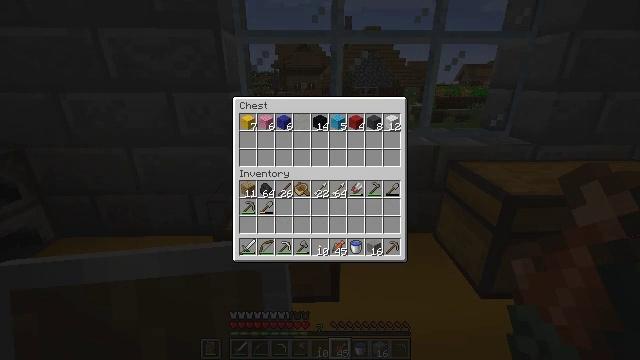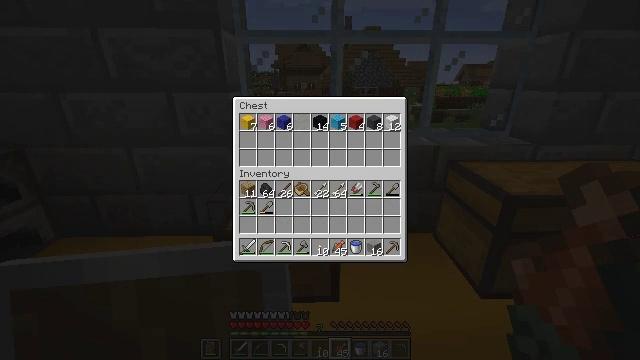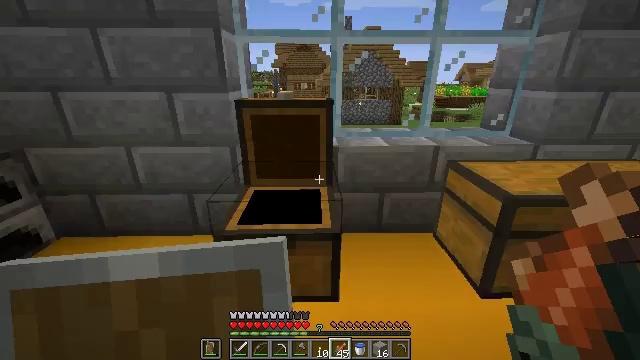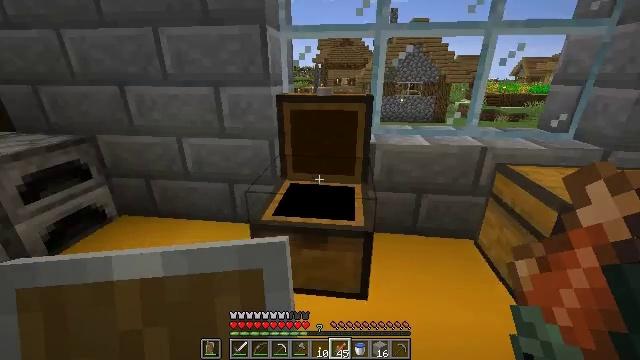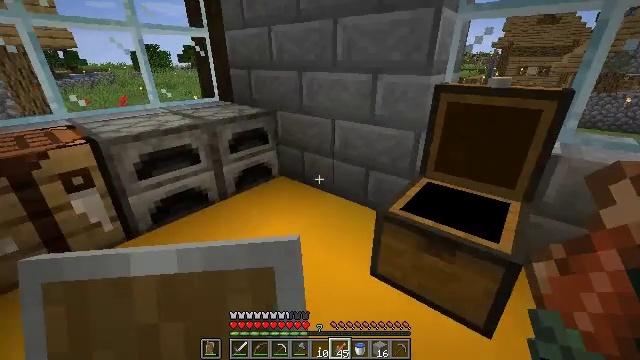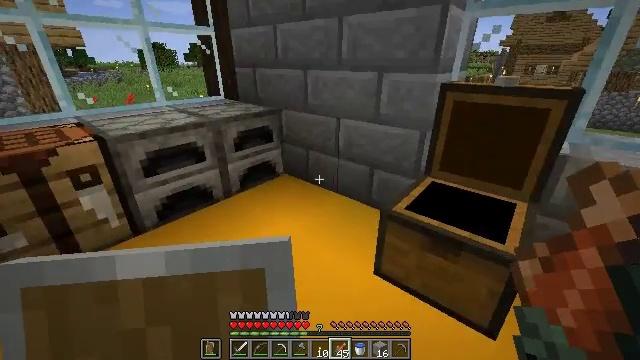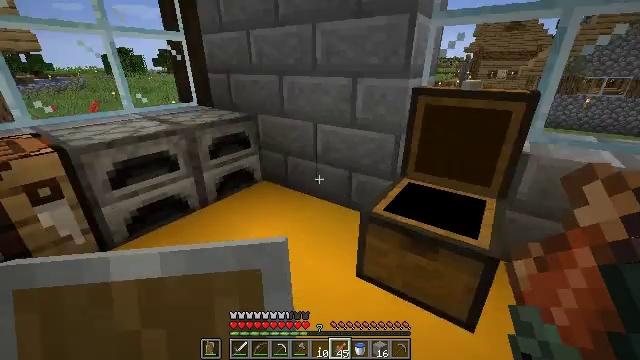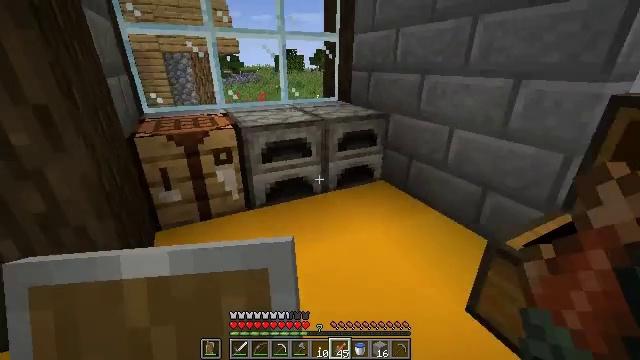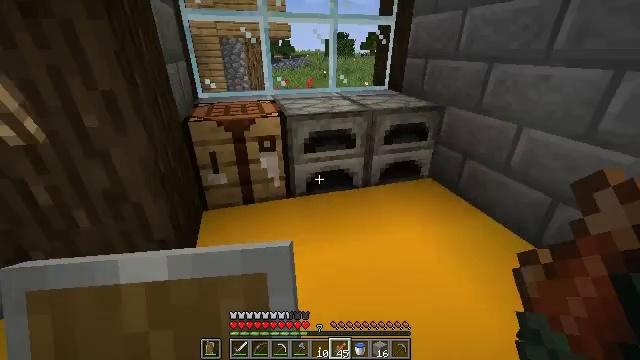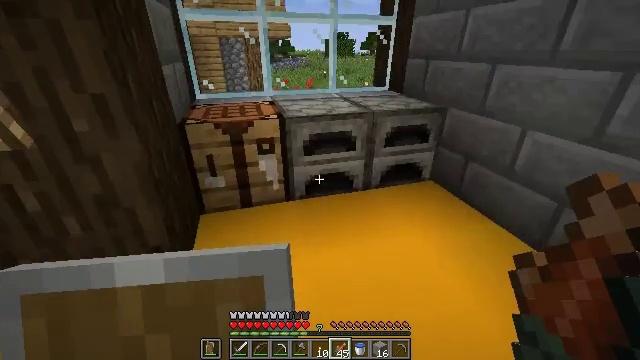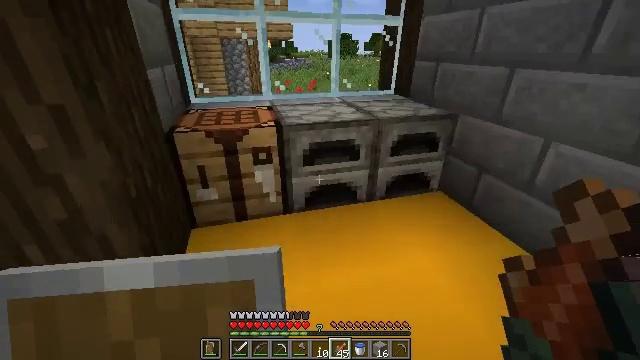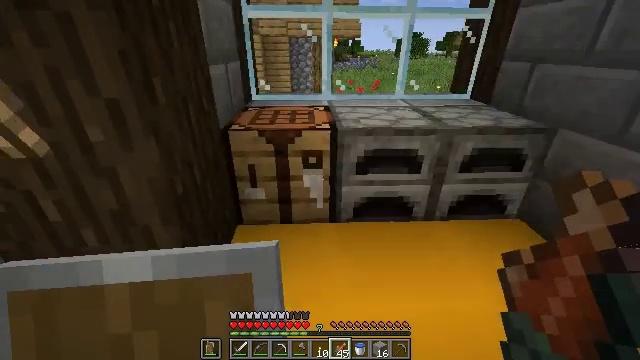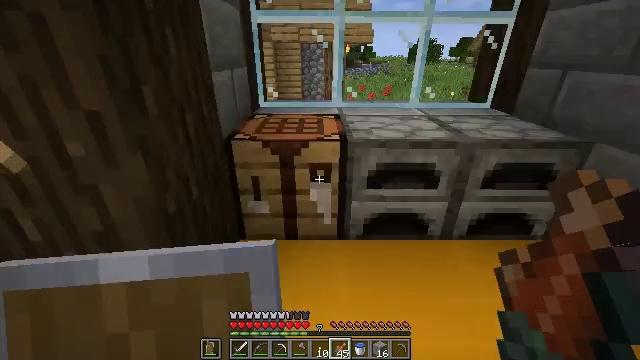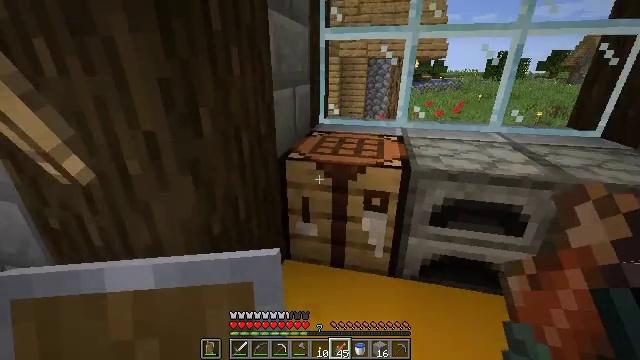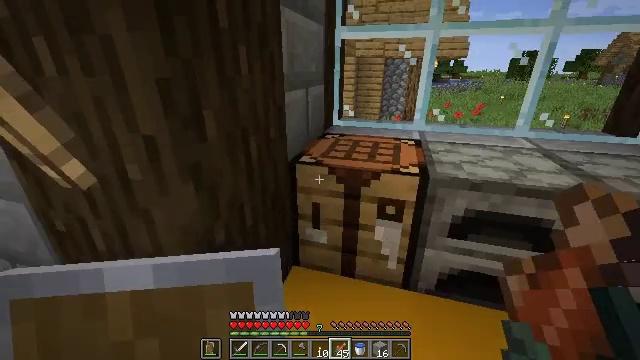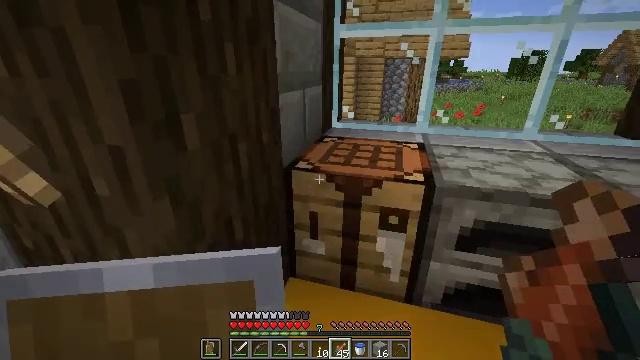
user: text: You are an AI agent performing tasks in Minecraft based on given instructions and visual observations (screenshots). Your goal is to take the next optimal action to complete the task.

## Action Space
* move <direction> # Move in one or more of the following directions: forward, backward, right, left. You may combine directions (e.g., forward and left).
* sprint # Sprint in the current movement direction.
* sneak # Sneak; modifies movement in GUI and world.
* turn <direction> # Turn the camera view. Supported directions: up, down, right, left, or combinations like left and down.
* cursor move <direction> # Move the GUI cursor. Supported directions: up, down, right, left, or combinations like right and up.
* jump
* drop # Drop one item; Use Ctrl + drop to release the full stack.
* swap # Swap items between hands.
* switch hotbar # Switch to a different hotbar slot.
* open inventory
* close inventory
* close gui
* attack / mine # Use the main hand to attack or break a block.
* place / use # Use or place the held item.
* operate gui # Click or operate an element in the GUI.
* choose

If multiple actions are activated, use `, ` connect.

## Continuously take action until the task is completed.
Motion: motion action
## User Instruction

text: Obtain a light gray bed by crafting.
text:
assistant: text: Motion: no_op
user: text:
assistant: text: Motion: no_op
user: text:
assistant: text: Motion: turn left, close gui
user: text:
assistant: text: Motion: turn left and down
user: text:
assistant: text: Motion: turn left
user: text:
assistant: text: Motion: turn right and up
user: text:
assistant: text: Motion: turn left
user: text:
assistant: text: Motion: move forward, turn left and down
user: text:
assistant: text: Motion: move forward
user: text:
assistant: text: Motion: move forward
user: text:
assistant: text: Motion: move forward, turn left
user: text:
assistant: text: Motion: move forward, turn left and up
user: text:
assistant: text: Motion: move forward, turn left and up
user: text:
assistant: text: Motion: turn left
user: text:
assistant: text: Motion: use / place
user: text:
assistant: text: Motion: use / place
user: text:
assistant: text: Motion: no_op
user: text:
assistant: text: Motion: no_op
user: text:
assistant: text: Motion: no_op
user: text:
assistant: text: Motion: open gui
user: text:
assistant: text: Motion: cursor move right
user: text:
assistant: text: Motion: no_op
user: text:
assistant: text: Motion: cursor move left
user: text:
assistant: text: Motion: cursor move left and up
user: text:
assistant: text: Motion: cursor move left and up
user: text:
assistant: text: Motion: cursor move left and down
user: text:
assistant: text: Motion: cursor move left and down
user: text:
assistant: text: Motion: cursor move left and down
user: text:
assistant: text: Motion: no_op
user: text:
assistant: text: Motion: cursor move up